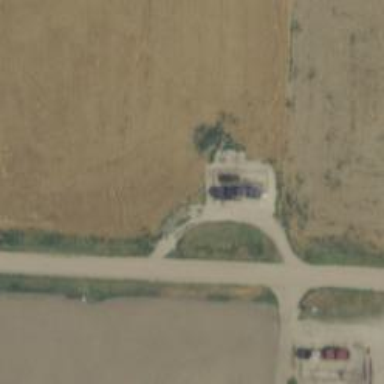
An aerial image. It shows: Silo.